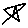
Label: star